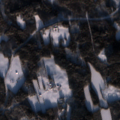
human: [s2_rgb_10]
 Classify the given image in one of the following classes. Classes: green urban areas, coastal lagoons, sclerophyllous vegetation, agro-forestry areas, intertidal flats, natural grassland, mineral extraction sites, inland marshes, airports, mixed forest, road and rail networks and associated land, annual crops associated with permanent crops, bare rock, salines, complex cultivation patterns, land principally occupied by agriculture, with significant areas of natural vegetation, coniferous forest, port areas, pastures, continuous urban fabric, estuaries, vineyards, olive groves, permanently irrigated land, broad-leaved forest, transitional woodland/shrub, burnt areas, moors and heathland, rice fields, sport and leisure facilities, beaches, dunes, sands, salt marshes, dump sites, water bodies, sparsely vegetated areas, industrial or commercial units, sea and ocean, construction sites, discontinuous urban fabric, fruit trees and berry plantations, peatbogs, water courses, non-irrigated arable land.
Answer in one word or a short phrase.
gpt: land principally occupied by agriculture, with significant areas of natural vegetation, coniferous forest, mixed forest